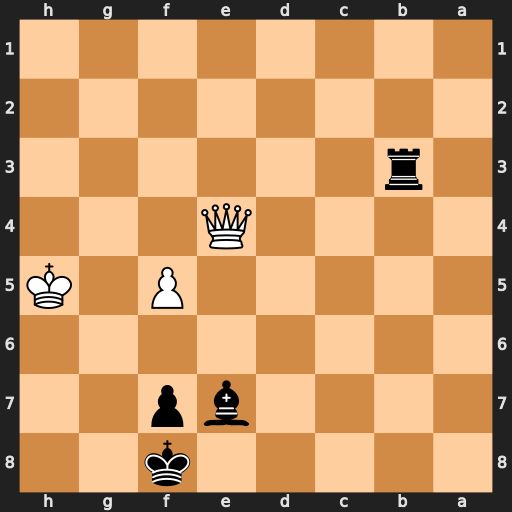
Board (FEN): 5k2/4bp2/8/5P1K/4Q3/1r6/8/8
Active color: b
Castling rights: -
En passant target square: -
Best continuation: Rh3+ Kg4 Rh4+ Kf3 Rxe4